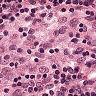
Metastatic tissue present: no